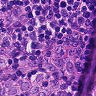
Metastatic tissue present: yes